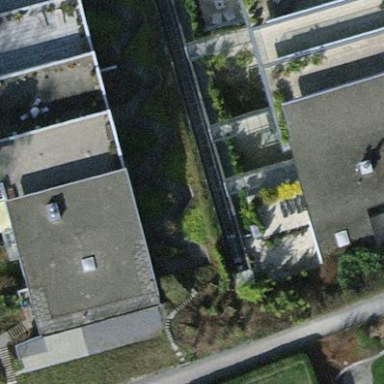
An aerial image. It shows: Image showing building with apartments.